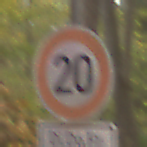
Verkehrszeichen: Geschwindigkeit20
Zusatzzeichen unten: ZeitangabenMitBeschraenkungAufWochentage3
Umgebung: Outdoor, Nature
Tageszeit: MorningAfternoon
Wetter: Overcast
Licht: Natural
Jahreszeit: Autumn
Kontrast: LowContrast